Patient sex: M
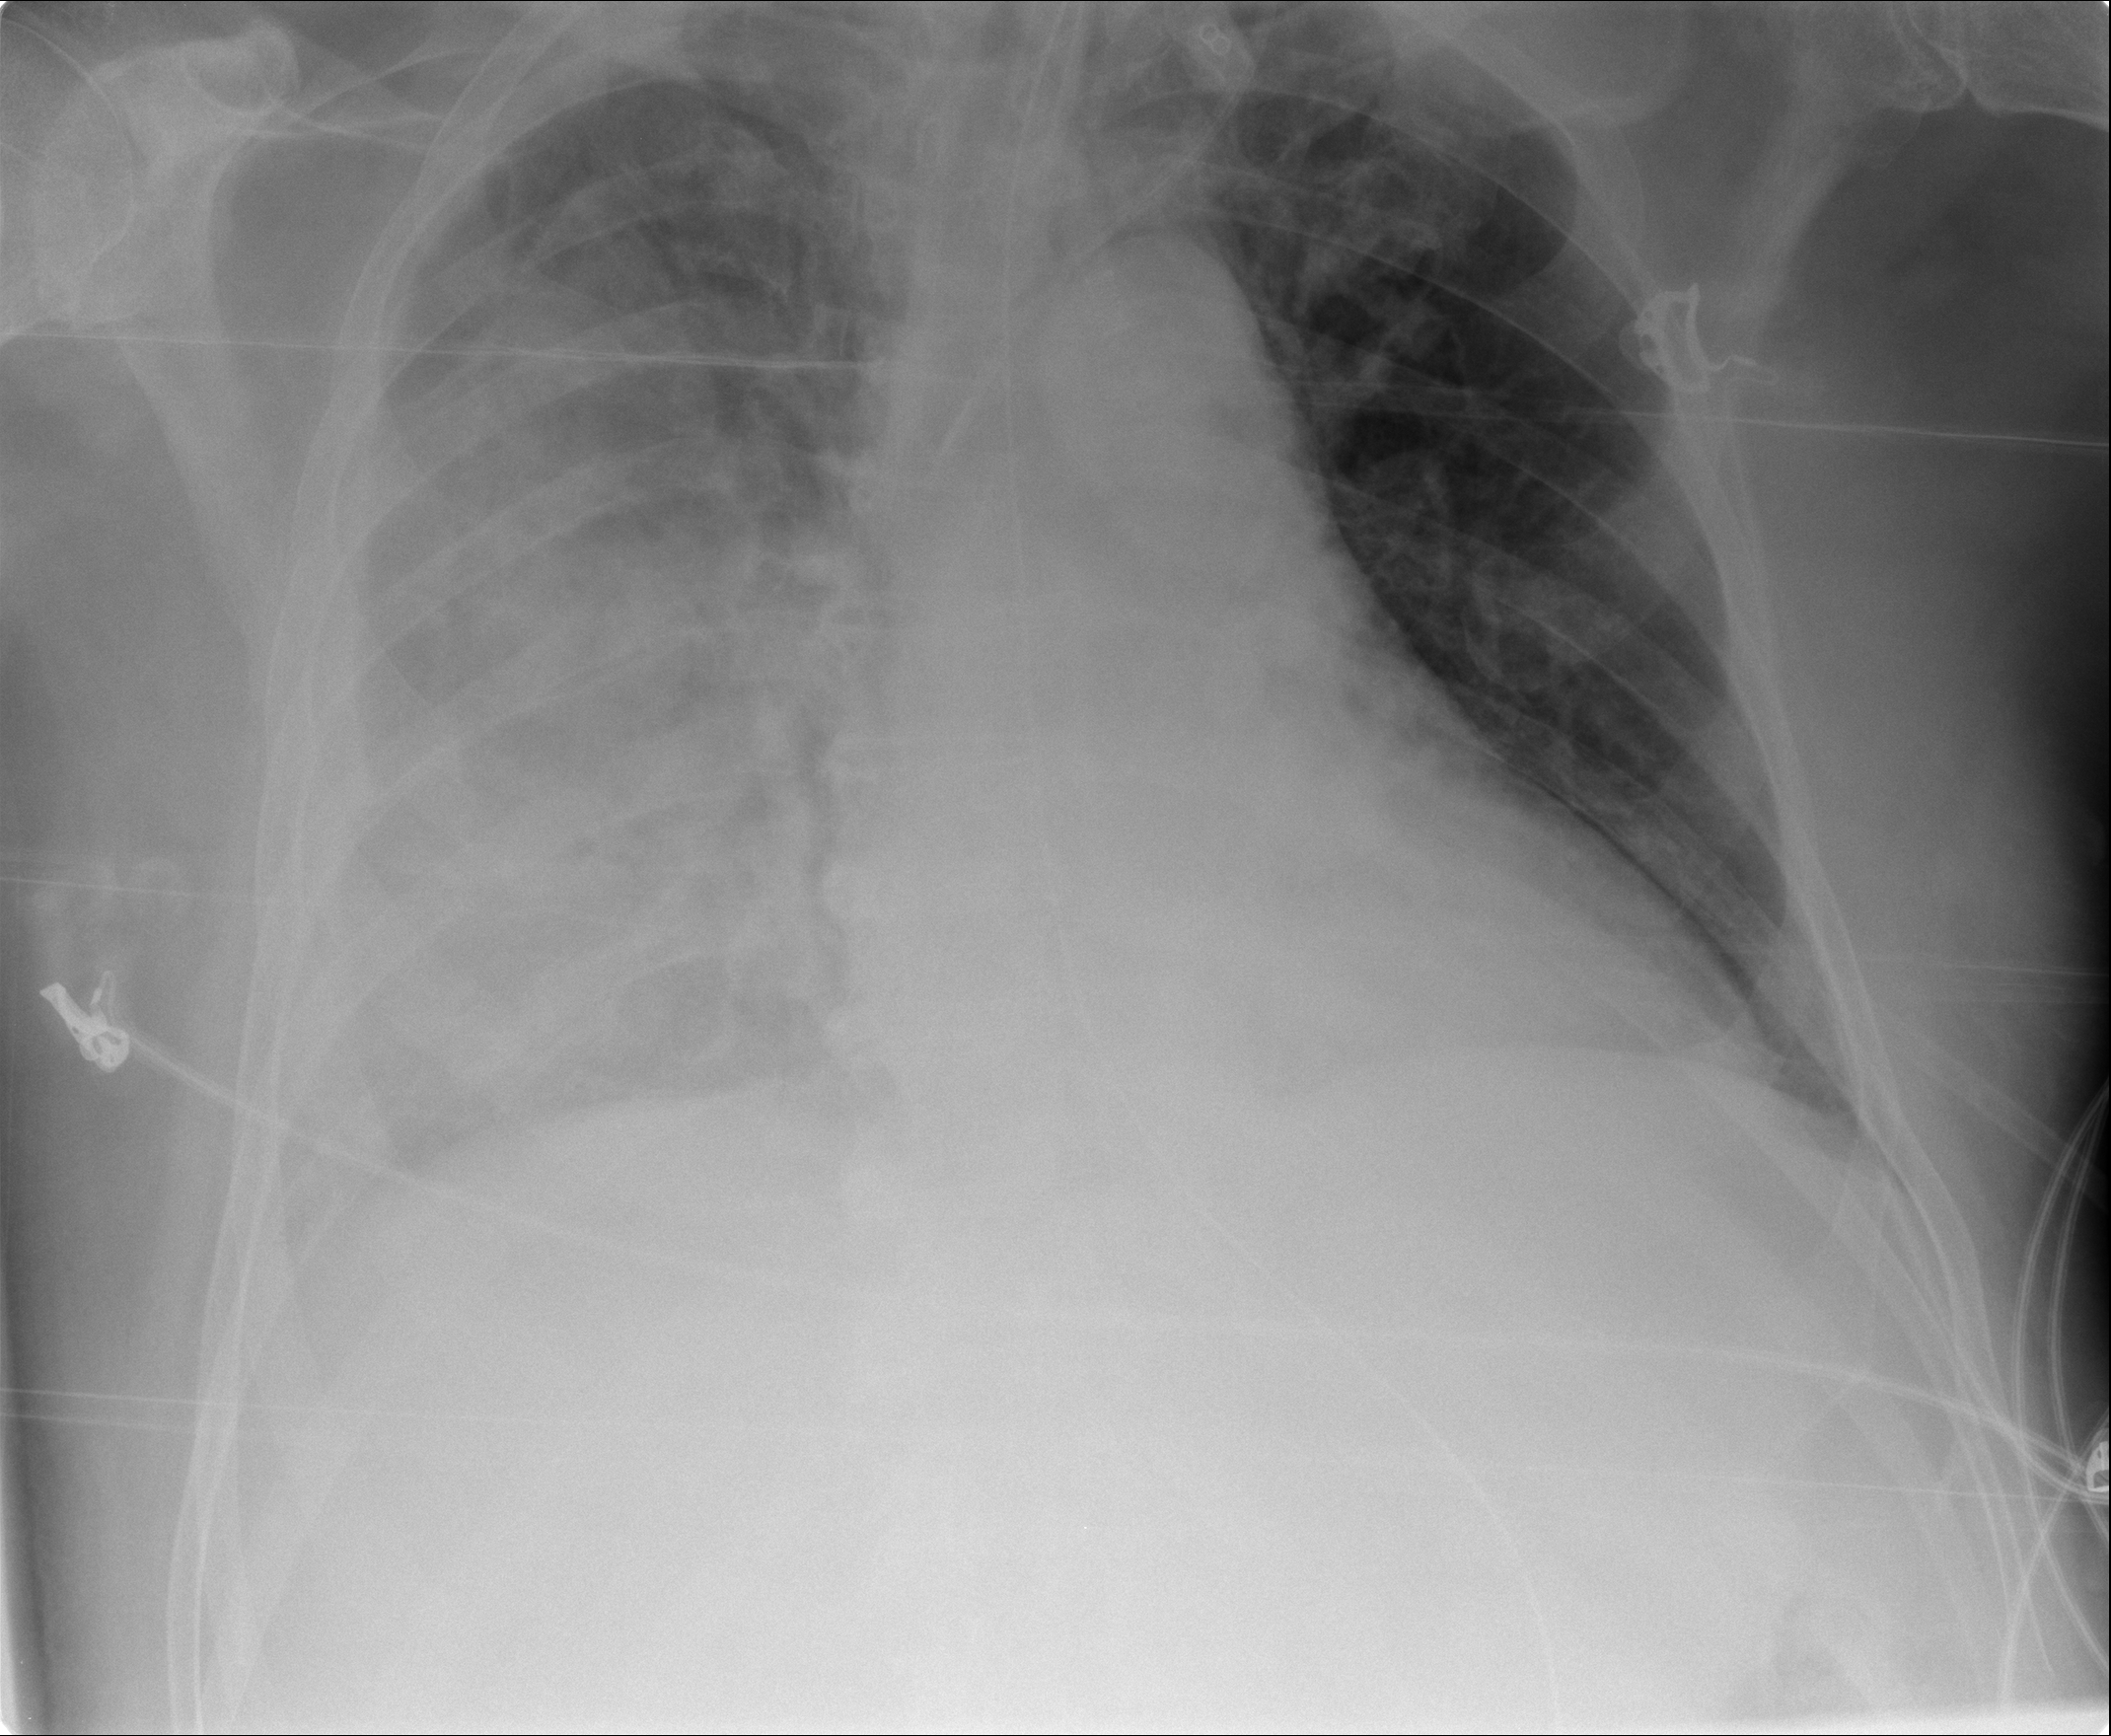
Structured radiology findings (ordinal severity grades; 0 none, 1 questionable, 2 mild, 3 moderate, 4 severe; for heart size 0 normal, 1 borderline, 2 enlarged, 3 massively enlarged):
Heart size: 0
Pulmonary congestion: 0
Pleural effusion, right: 3
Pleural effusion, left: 0
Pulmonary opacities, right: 3
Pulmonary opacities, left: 0
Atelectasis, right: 3
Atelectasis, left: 0